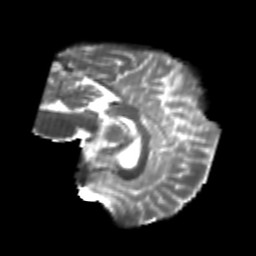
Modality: T2w
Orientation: sagittal
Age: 24
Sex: female
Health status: healthy
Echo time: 0.074 s